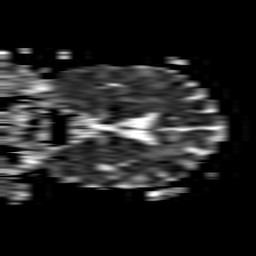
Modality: ADC
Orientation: coronal
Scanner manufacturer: philips
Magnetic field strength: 1.5 T
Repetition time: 3.409 s
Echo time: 0.06922 s